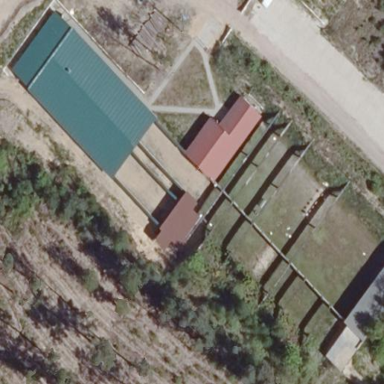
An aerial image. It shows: Shooting range on leisure land pitch.